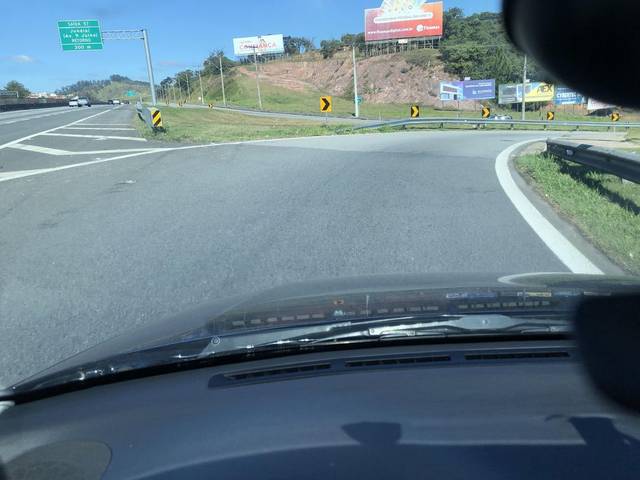
Region: Brazil
Coordinates: -23.193, -46.905